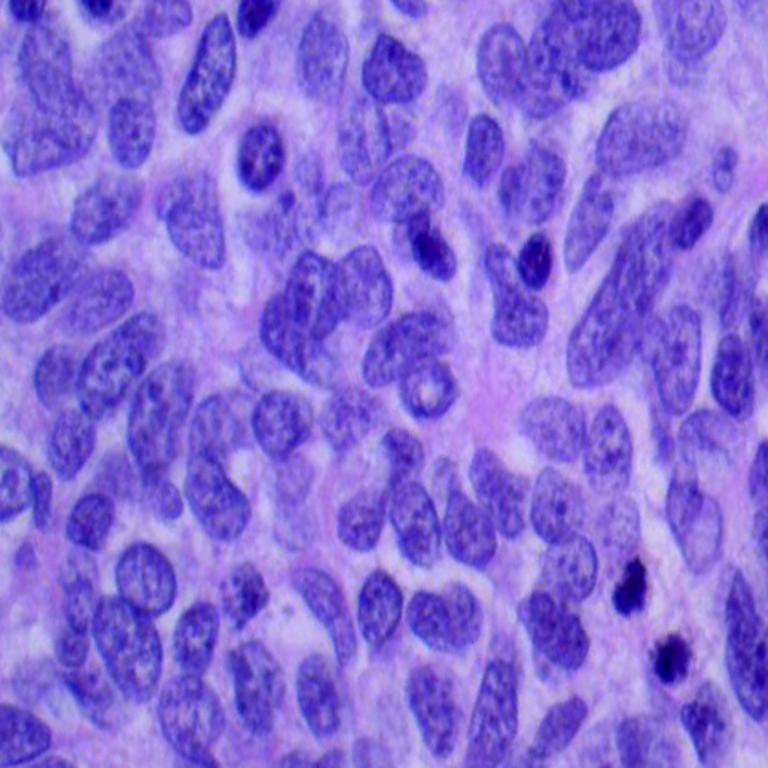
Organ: lung
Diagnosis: squamous carcinomas